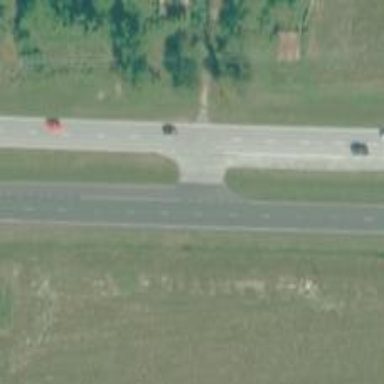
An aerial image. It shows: Trunk link highway.